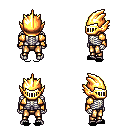
a pixel art fantasy rpg character, male body template, skeleton, gold arm armor, gold greaves, gold parted hairstyle, gold helm, black slippers, four views (front, back, left, right), 2x2 character sprite sheet, small pixel art, hard edges, no anti-aliasing